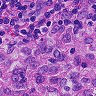
Metastatic tissue present: no